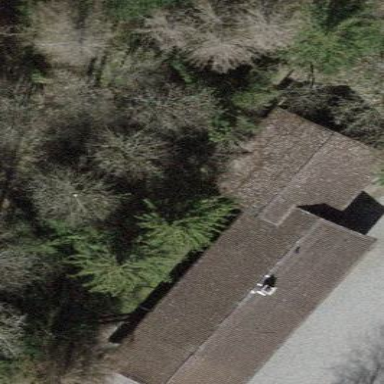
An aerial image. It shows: Building with tile roof.